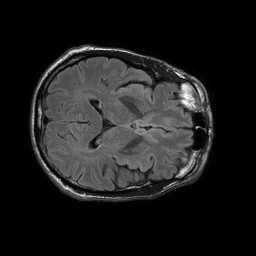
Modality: FLAIR
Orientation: axial
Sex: male
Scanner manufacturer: philips
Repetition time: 11 s
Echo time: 0.125 s